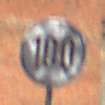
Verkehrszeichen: EndeGeschwindigkeit100
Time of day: MorningAfternoon
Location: Outdoor (Suburban)
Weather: PartlyCloudy
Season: NotSpecified
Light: Natural